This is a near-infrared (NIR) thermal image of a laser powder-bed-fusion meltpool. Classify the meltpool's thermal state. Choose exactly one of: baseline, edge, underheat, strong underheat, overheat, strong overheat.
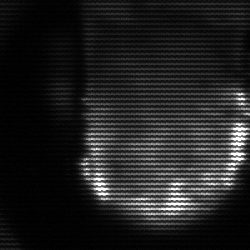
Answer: baseline